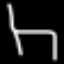
Label: chair